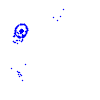
Particle: kaon